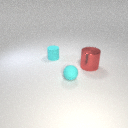
small cyan rubber cylinder behind large red metal cylinder